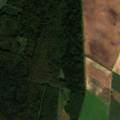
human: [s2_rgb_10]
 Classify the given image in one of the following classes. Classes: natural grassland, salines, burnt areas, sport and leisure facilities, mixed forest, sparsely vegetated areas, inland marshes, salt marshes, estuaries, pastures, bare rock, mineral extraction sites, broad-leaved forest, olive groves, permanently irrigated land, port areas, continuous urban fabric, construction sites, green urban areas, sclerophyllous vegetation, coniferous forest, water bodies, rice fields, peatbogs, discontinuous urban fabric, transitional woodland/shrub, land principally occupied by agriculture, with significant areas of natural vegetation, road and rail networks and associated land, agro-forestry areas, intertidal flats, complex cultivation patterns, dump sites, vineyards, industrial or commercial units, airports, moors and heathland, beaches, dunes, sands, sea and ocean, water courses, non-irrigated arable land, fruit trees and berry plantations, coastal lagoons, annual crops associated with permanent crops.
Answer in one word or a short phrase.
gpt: non-irrigated arable land, complex cultivation patterns, broad-leaved forest, coniferous forest, mixed forest